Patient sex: M
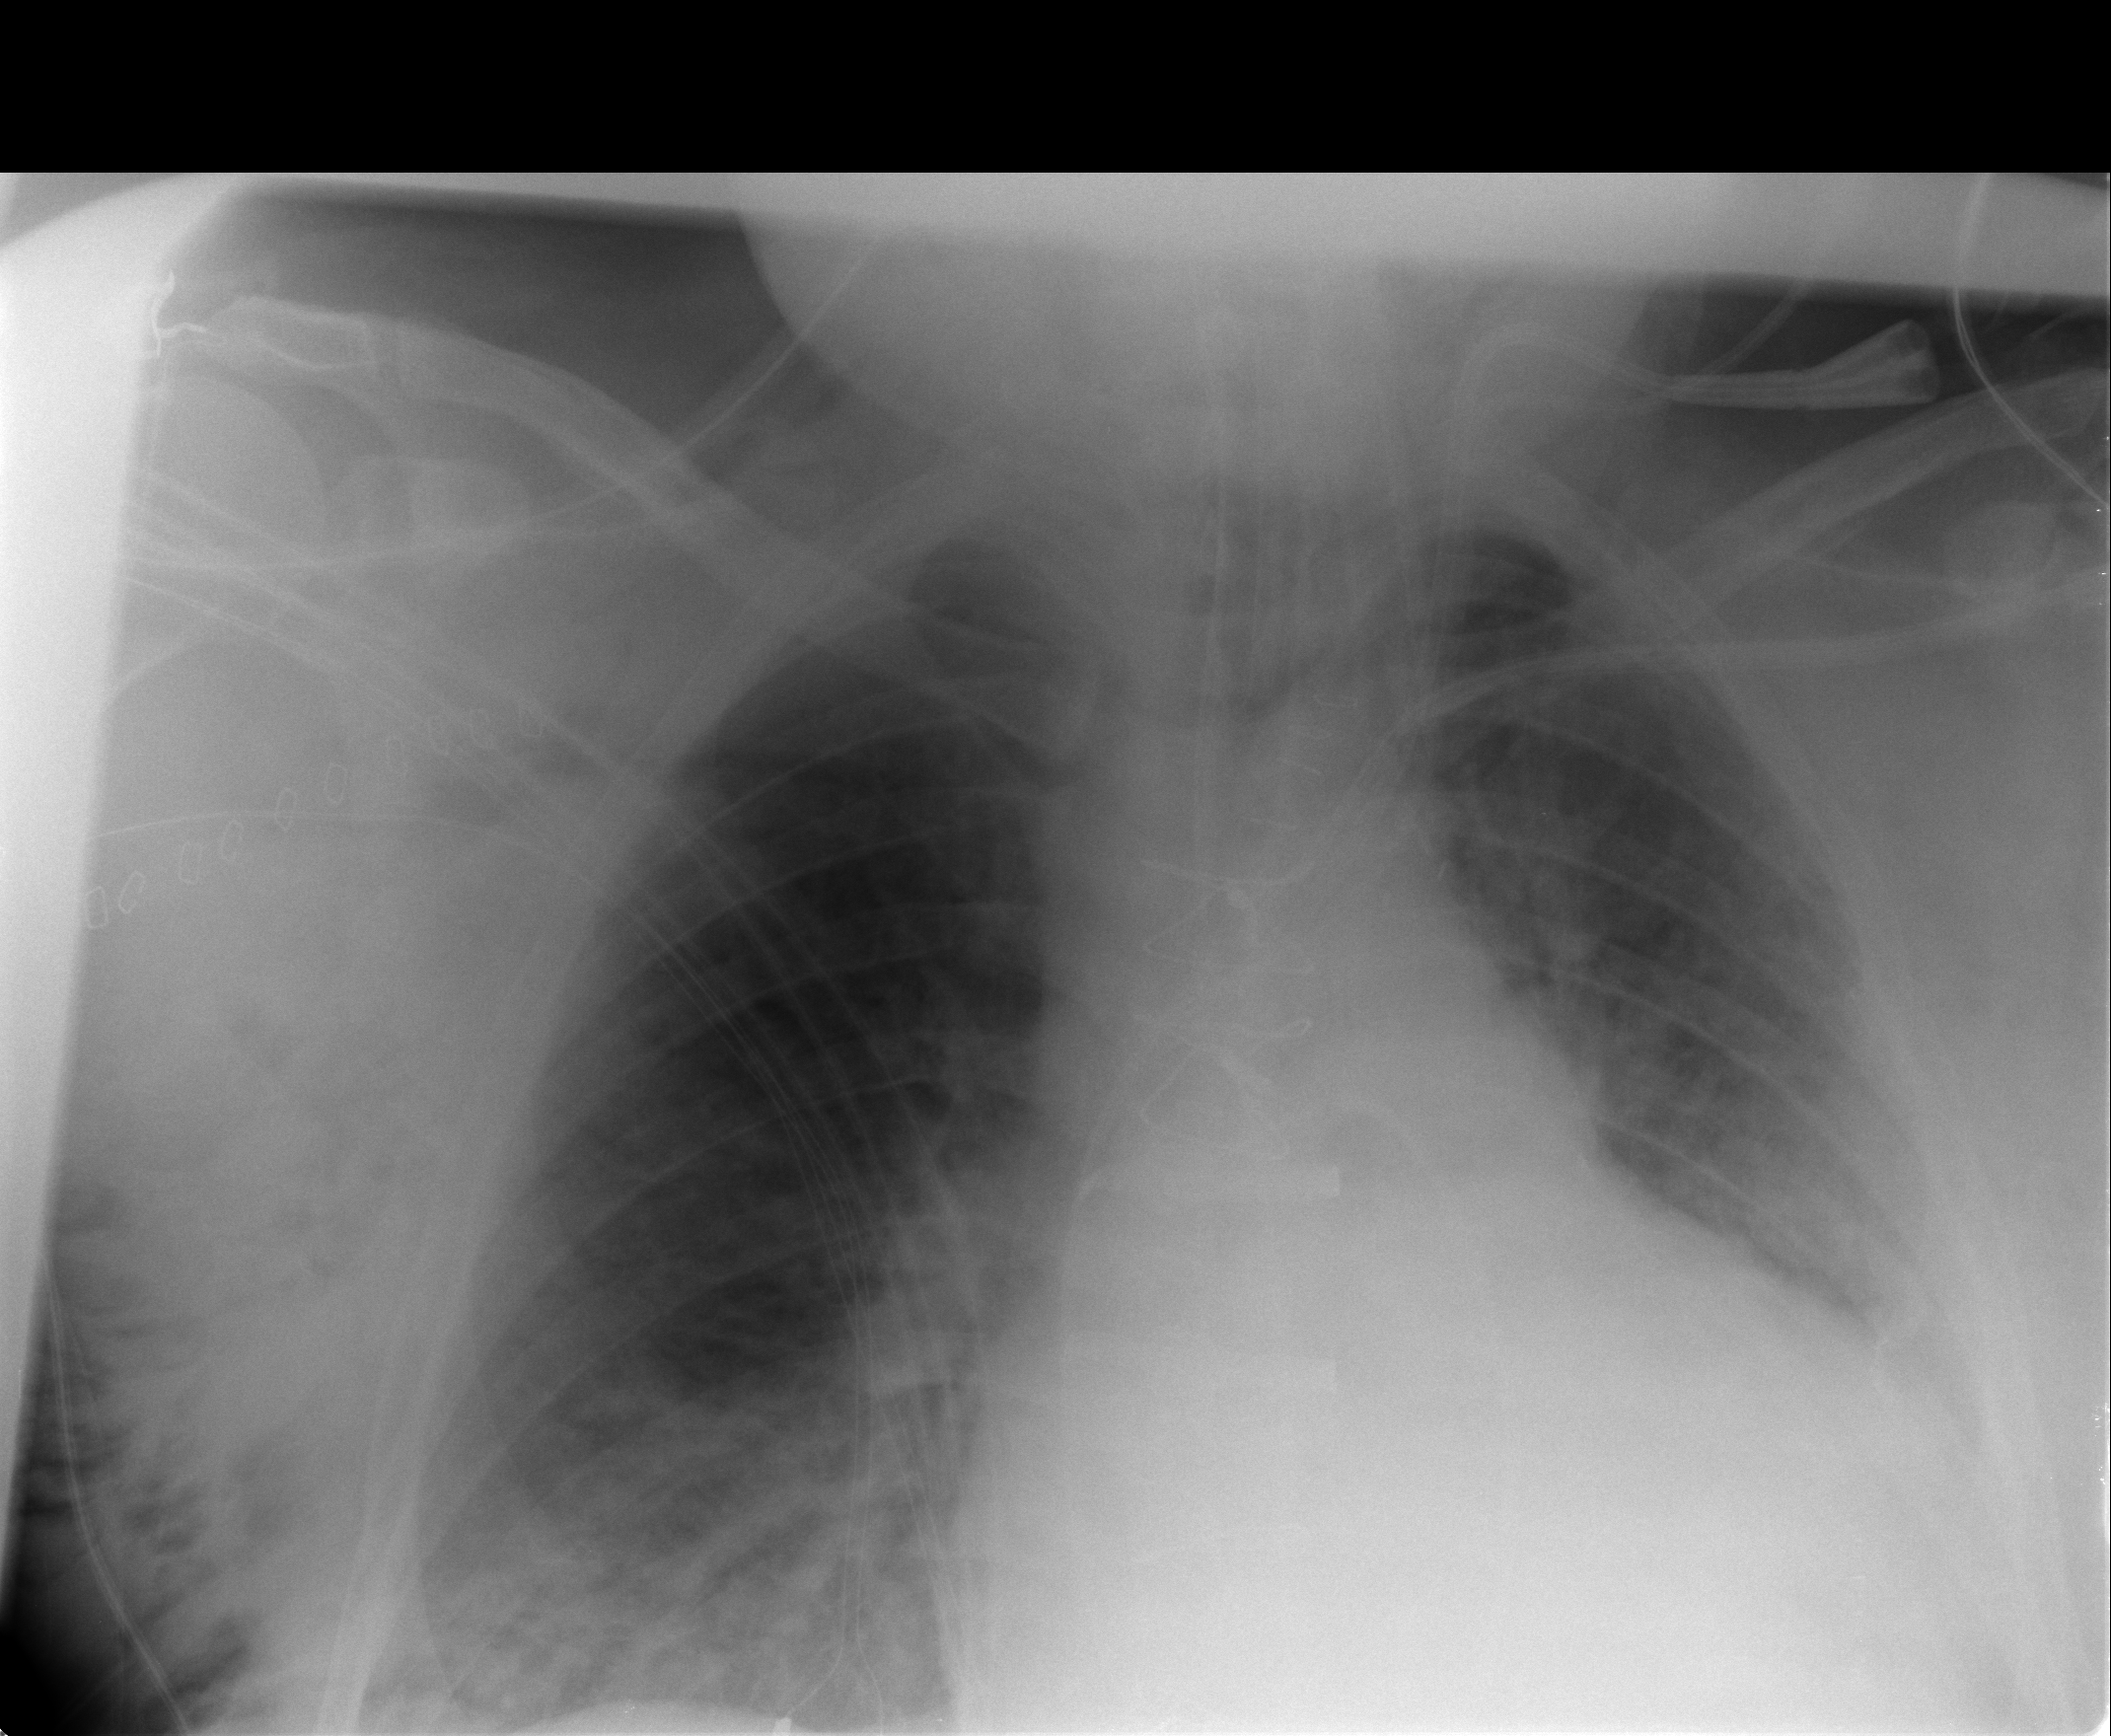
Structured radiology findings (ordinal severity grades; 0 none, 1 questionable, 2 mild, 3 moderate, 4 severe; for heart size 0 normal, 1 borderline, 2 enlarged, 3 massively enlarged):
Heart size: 2
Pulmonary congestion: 0
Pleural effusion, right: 0
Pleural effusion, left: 2
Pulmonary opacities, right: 0
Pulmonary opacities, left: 0
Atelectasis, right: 2
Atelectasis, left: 2